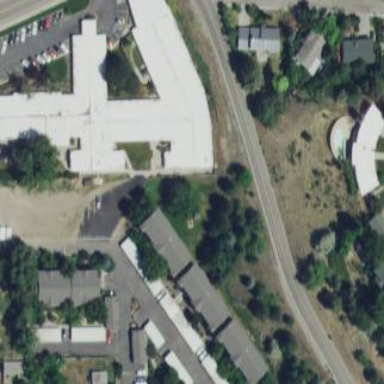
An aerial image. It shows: Building that serves as nursing home.